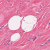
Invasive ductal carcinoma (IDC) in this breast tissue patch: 0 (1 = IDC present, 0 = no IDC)